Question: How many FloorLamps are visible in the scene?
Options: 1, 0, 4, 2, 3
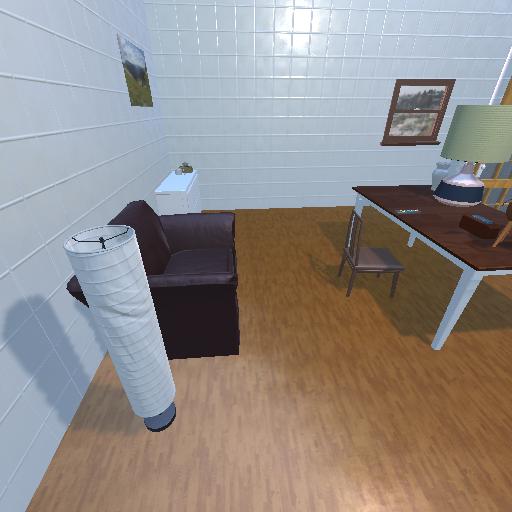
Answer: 1